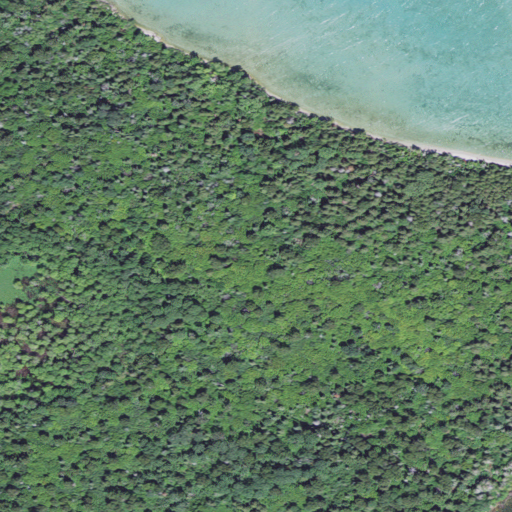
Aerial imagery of island in Michigan named Whisky Island containing mixed forest, open water, woody wetlands, evergreen forest, and barren land